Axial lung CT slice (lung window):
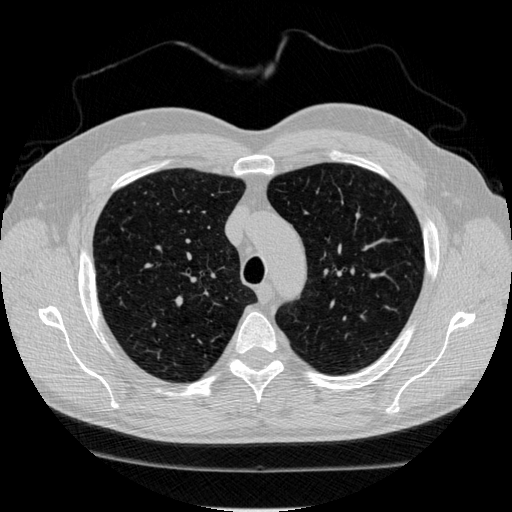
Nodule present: no